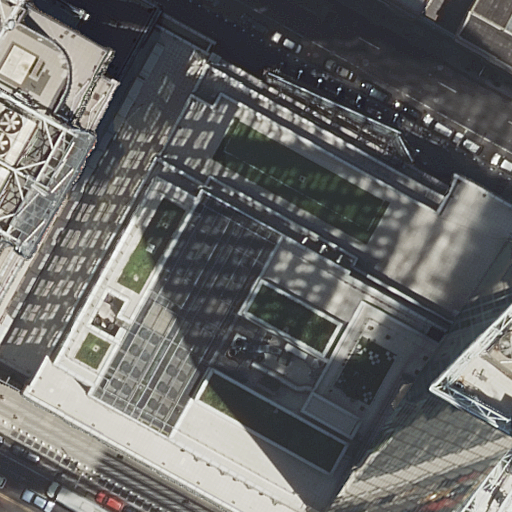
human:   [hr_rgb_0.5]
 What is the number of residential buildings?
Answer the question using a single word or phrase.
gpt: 4

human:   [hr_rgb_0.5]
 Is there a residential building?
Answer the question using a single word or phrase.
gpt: yes

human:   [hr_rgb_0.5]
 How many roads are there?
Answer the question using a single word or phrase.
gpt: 4

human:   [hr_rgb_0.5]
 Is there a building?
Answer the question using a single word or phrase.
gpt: yes

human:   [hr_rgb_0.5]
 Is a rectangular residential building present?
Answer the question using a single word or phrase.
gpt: yes

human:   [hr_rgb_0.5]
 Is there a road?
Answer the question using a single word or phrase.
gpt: yes

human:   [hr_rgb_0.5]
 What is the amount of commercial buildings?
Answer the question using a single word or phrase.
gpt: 1

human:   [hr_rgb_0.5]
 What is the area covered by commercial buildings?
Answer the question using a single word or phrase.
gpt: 2942m2

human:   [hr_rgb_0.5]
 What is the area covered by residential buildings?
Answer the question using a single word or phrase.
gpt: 3306m2

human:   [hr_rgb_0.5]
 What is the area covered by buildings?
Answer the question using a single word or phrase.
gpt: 6249m2

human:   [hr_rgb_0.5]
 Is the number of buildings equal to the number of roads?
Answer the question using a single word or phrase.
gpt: no

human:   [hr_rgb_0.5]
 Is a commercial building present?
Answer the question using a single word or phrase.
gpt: yes

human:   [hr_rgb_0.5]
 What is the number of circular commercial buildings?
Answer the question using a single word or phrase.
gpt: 0

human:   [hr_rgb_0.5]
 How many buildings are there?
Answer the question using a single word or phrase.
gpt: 5

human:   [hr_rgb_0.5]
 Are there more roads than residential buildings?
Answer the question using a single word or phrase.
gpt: no

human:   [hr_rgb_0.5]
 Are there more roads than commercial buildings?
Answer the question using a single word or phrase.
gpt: yes

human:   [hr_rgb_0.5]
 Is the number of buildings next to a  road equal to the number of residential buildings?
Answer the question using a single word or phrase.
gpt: no

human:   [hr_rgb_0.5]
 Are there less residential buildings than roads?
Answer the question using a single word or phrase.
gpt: no

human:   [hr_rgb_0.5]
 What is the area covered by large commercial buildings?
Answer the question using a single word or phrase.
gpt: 2942m2

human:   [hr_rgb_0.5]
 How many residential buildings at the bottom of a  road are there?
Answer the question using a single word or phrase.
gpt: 0

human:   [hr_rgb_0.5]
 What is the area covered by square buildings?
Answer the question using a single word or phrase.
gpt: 0m2

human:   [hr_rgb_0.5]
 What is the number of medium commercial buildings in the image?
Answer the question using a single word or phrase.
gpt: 0

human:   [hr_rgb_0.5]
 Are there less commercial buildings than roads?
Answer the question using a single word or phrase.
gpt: yes

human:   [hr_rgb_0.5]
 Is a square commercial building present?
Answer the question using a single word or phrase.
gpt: no

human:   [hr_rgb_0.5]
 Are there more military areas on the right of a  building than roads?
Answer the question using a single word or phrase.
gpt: no

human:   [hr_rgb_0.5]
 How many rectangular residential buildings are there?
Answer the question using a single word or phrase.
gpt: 1

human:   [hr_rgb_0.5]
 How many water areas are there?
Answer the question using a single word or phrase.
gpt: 0

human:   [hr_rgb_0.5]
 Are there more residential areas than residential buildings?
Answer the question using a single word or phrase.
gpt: no

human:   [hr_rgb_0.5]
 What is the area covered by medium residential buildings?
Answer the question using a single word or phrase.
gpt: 179m2

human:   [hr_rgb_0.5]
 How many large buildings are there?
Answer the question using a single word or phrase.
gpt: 3

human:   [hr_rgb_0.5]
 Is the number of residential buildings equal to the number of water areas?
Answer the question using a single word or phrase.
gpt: no

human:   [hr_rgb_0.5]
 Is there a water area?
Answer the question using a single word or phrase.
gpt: no

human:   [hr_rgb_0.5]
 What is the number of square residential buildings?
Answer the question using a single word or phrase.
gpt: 0

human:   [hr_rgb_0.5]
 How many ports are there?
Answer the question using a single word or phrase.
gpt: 0

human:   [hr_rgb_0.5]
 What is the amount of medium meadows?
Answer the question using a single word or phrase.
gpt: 0

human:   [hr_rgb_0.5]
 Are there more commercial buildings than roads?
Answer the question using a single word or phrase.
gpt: no

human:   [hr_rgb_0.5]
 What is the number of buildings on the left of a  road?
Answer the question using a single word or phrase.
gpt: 1

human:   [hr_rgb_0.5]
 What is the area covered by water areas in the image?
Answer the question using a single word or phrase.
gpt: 0m2

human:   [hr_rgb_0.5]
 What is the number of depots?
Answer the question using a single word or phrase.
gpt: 0

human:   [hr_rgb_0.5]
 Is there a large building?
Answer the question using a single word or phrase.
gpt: yes

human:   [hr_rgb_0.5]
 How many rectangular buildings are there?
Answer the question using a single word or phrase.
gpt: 2

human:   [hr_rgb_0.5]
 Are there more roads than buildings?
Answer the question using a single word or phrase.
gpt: no

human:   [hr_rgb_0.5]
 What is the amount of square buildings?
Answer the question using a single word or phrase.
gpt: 0

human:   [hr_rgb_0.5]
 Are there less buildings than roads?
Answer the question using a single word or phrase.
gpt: no

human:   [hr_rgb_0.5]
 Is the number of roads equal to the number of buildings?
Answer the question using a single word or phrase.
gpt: no

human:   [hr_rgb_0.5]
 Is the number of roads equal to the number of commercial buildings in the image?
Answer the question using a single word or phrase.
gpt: no

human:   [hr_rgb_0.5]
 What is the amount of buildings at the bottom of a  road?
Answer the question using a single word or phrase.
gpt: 1

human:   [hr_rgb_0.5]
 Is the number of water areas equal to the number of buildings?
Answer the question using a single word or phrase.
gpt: no

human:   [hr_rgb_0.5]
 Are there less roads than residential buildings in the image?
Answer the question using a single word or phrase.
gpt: no

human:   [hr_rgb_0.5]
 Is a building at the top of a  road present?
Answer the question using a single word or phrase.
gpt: yes

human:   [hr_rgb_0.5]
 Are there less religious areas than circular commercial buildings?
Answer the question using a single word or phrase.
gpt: no

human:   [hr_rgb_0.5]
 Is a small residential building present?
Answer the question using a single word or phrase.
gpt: yes

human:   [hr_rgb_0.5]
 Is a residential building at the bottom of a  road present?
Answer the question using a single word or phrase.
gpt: no

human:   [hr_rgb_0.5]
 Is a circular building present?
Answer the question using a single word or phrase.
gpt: no

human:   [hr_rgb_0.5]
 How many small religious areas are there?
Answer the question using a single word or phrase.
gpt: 0

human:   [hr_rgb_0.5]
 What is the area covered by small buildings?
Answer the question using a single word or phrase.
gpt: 10m2

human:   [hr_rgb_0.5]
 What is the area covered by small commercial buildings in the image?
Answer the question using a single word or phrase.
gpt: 0m2

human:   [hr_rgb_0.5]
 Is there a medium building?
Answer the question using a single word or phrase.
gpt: yes

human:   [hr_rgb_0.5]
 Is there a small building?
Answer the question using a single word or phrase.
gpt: yes

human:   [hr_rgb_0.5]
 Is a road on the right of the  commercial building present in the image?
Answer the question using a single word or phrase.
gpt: no

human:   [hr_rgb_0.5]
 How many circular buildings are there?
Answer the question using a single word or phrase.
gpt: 0

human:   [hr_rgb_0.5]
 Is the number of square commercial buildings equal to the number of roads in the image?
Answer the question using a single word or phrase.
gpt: no

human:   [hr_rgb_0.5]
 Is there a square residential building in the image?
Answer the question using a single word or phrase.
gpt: no

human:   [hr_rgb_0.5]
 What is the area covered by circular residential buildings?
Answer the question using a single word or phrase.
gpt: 0m2